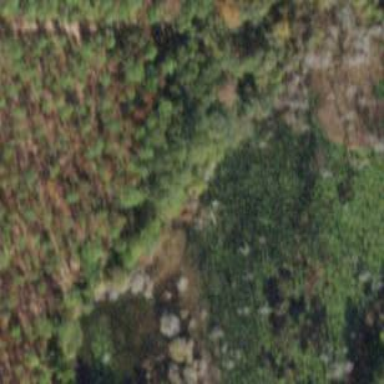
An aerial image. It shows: Mixed leaf woodland.